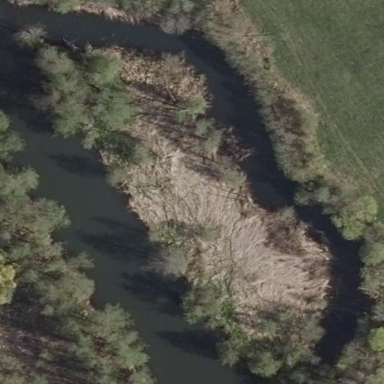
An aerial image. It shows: Oxbow water feature in nature.